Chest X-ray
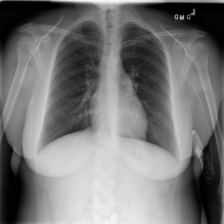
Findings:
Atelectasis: negative
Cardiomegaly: negative
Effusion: positive
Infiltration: negative
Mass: negative
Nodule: negative
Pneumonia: negative
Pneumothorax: negative
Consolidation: negative
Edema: negative
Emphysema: negative
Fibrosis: negative
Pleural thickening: negative
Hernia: negative